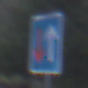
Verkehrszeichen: VorrangVorGegenverkehr
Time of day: MorningAfternoon
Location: Outdoor (Nature)
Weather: Overcast
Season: Winter
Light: Natural